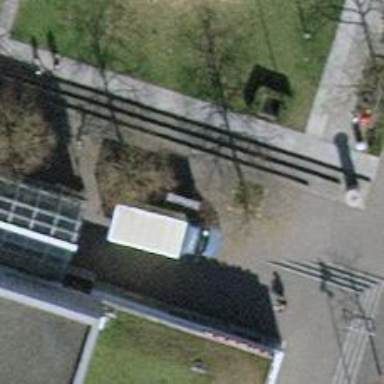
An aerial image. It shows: Bicycle repair station is available.